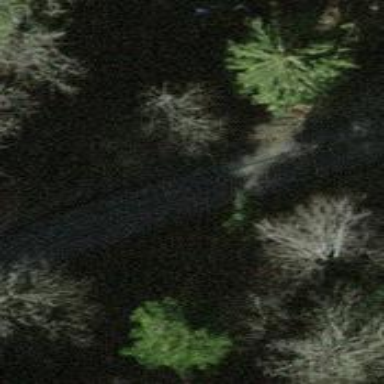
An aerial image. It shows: Unclassified road with asphalt surface.